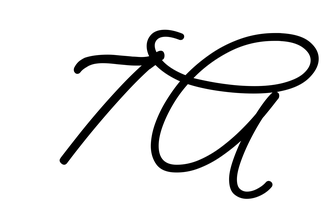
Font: MeowScript-Regular